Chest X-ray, PA view. Patient: 24 years old, sex M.
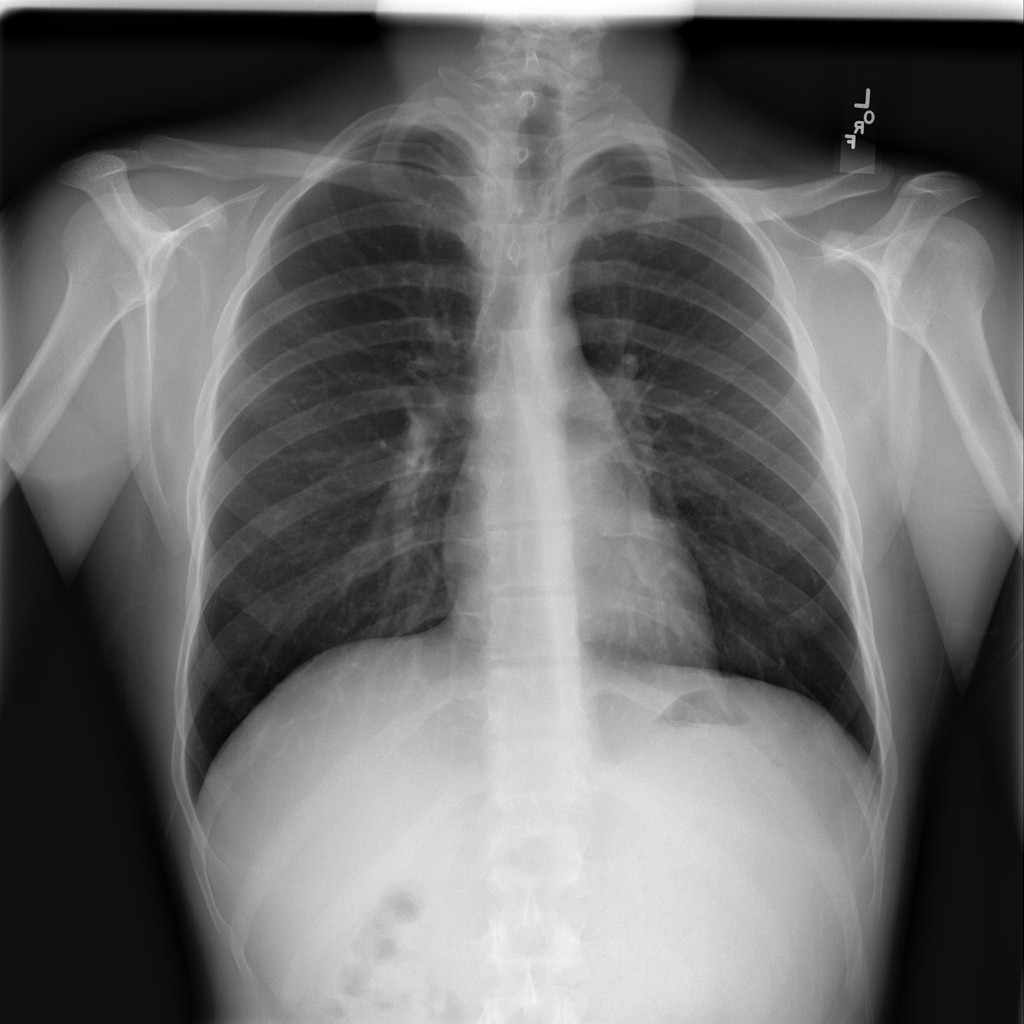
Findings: No Finding